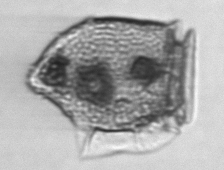
Label: Dinophysis_norvegica